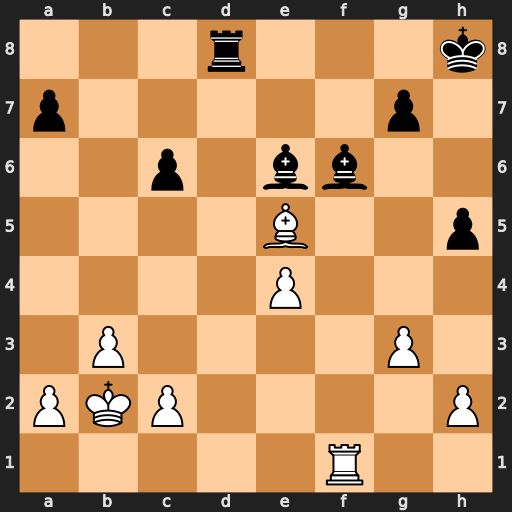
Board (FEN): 3r3k/p5p1/2p1bb2/4B2p/4P3/1P4P1/PKP4P/5R2
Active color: w
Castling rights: -
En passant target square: -
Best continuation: Rxf6 gxf6 Bxf6+ Kg8 Bxd8